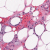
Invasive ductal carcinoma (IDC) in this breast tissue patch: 0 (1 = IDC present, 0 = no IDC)